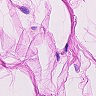
Metastatic tissue present: no